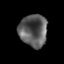
Tissue: prostate
Cell type: T cells
Senescence score: 0.3295
Nuclear area (px): 889
Mean DAPI intensity: 91.209